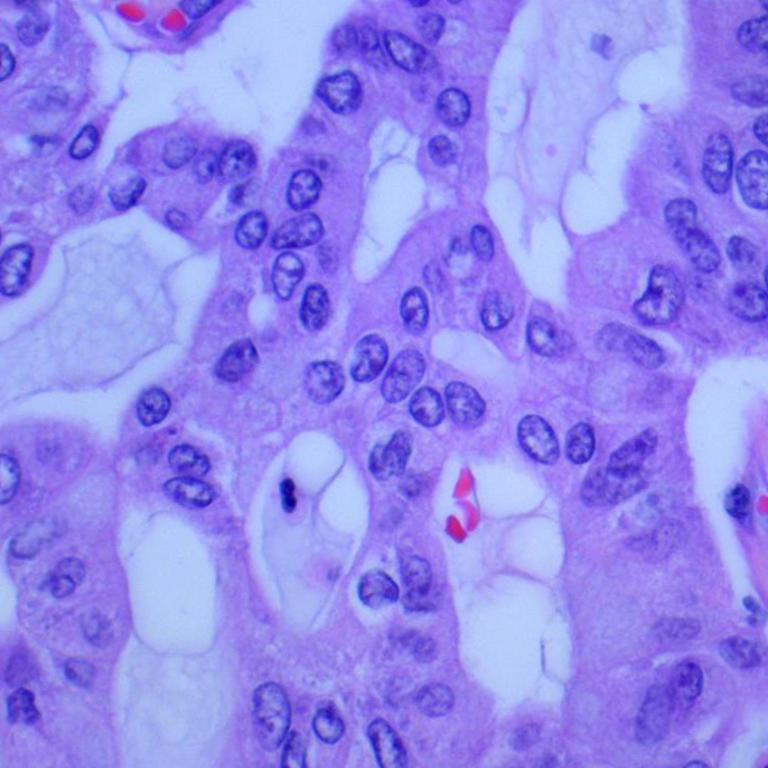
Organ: lung
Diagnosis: adenocarcinomas